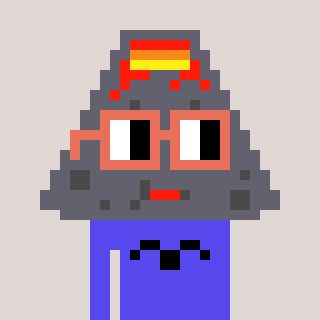
a pixel art character with square orange glasses, a volcano-shaped head and a computerblue-colored body on a warm background